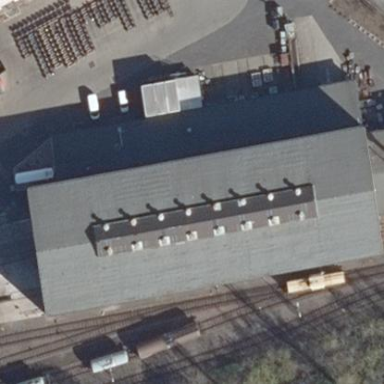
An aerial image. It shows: Industrial building.